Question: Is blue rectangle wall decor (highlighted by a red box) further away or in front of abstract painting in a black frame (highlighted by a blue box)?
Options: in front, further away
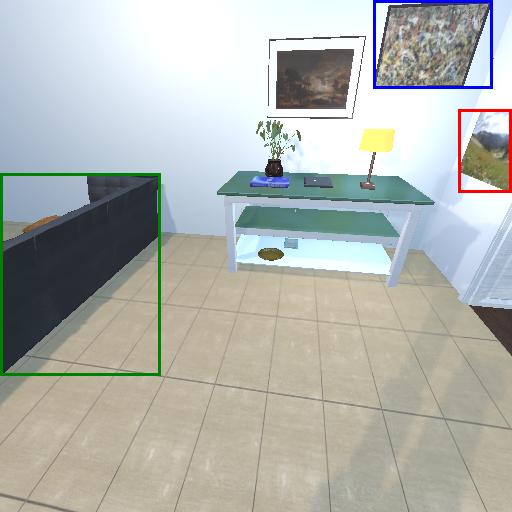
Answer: in front